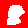
Digit: 8